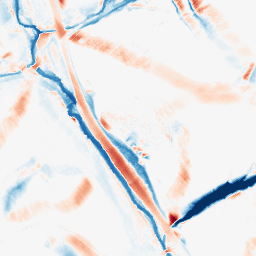
Category: morphological
Decomposition family: morphological_diamond
Decomposition parameters: operation: average
radius: 15
Upsampling method: quintic
Upsampling parameters: scale: 8
Upsampling scale: 8